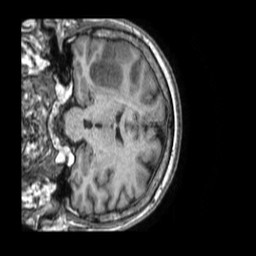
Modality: T1w
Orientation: coronal
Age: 72
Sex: female
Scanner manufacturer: philips
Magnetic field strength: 1.5 T
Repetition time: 0.007217 s
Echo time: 0.003264 s